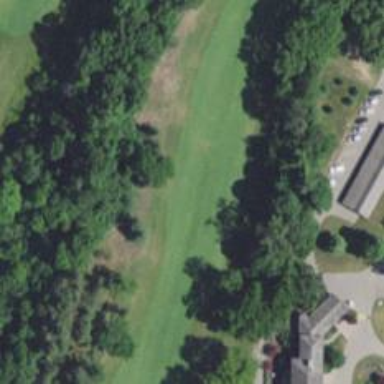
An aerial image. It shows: View of golf hole.